Question: I'm using <URL>.
I have read its <URL> documentation and followed the instruction on how to implement it.
However, I come across several problems regarding library imports. I've tried to put all the JAR files inside my project's '/libs' folder but it couldn't locate the drawables, because clearly I haven't include their '/res' folder.
So, I configured the Build Path of my project to include the Libraries. Now this error shows up:
'''
[2013-11-20 10:11:04 - Dex Loader] Unable to execute dex: Multiple dex files define Landroid/support/v4/accessibilityservice/AccessibilityServiceInfoCompat$AccessibilityServiceInfoVersionImpl;
[2013-11-20 10:11:04 - WebShopper] Conversion to Dalvik format failed: Unable to execute dex: Multiple dex files define Landroid/support/v4/accessibilityservice/AccessibilityServiceInfoCompat$AccessibilityServiceInfoVersionImpl;
'''
I have already imported Socialize project folder into Eclipse in order to use its libraries. But I couldn't figure out how to solve this error.
Here is how my Build Path currently looks like, if it helps:

What's wrong with it? Are there any duplicated libraries I have to remove here?
If anything, please let me know.
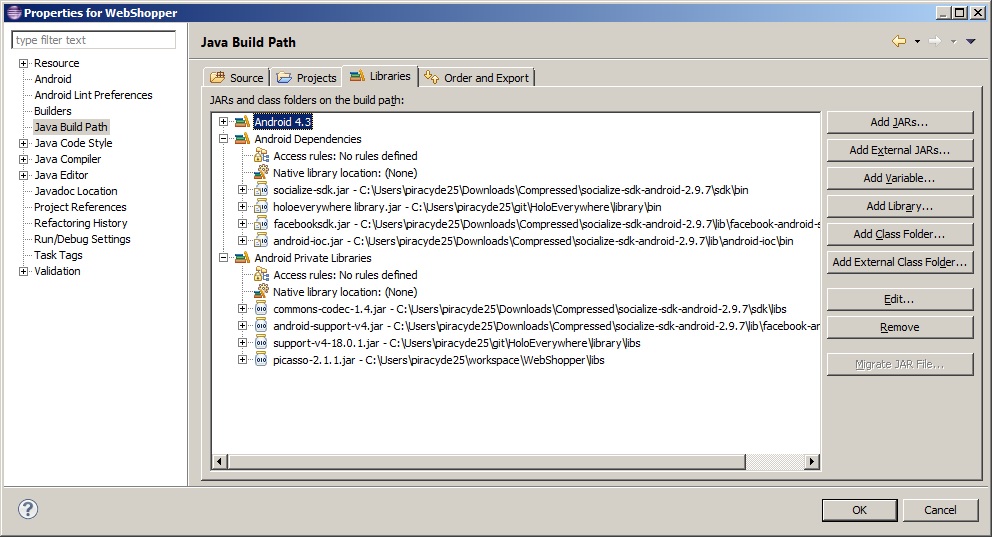
Answer: I don't know exactly what is the problem, it may be because of same class definition in multiple jar files. I also had same problem once but resolved it by removing one jar file from my lib folder.
Here is some links which may help you out in coming out of this problem
<URL>
<URL>